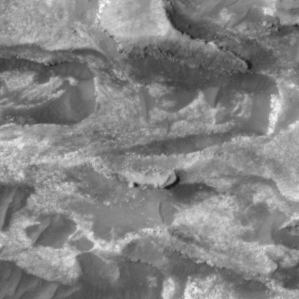
Label: non_frost